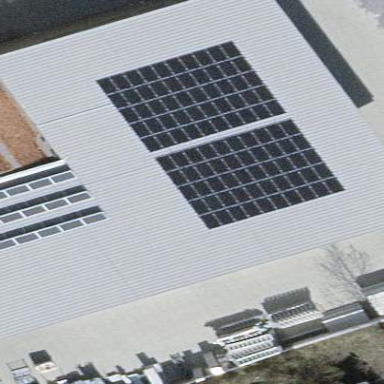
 consisting of solar photovoltaic panels."